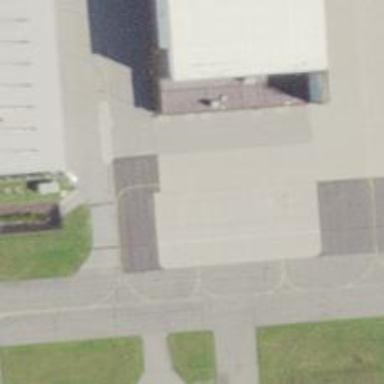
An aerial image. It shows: Image of taxiway at airport.